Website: home-depot
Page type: review-order
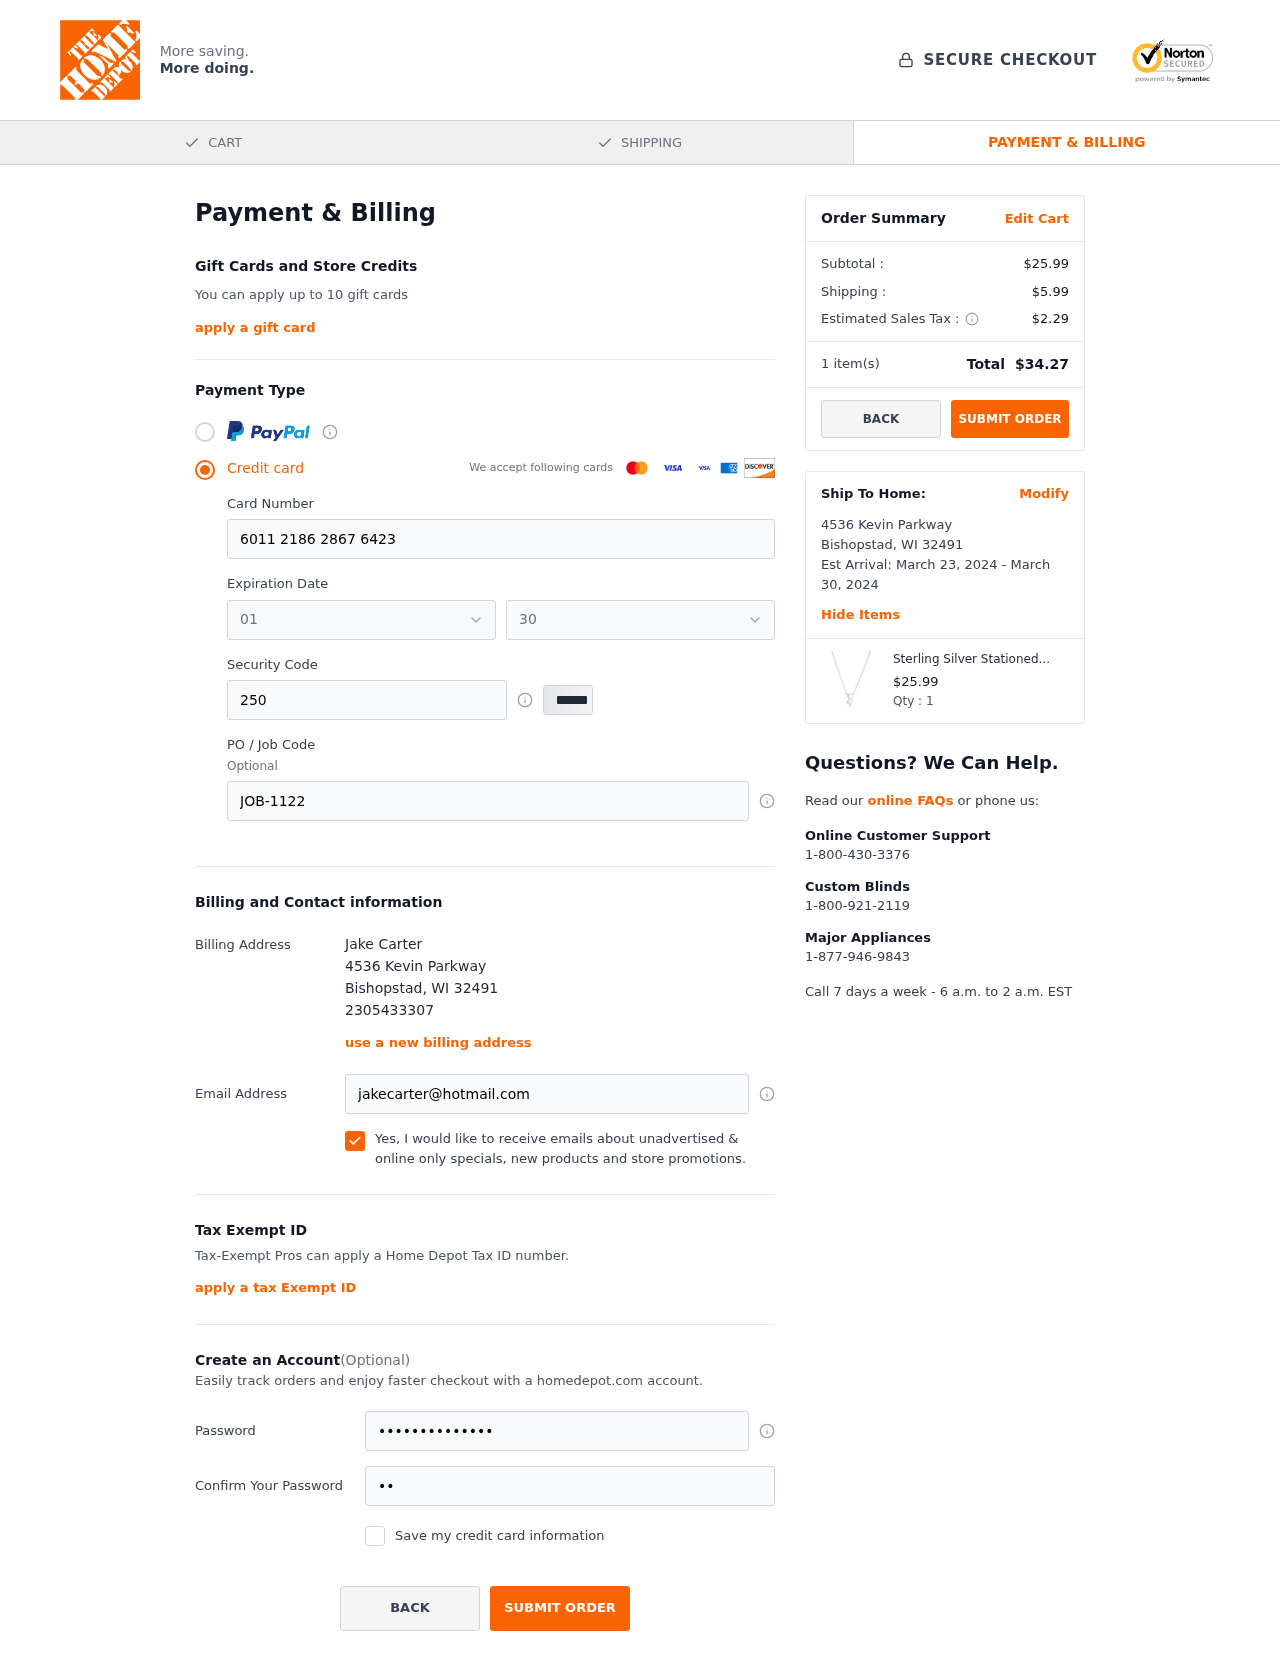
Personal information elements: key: PII_CARD_EXPIRY_MONTH
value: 01
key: PII_CARD_EXPIRY_YEAR
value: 30
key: PII_CITY
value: Bishopstad
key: PII_FULLNAME
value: Jake Carter
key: PII_PHONE
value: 2305433307
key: PII_POSTCODE
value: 32491
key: PII_STATE_ABBR
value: WI
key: PII_STREET
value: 4536 Kevin Parkway
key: PII_CARD_NUMBER
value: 6011 2186 2867 6423
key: PII_CARD_CVV
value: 250
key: PII_JOB_CODE
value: JOB-1122
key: PII_EMAIL
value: jakecarter@hotmail.com
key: PII_POSTCODE_FULL
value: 32491
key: PII_POSTCODE_NUMERIC
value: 32491
Product elements: key: PRODUCT1_NAME
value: Sterling Silver Stationed Mini State New Jersey Pendant Necklace, 17"+2.5" Extender
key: PRODUCT1_PRICE
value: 25.99
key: PRODUCT1_QUANTITY
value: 1
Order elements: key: ORDER_SUBTOTAL
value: $25.99
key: ORDER_SHIPPING_COST
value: $5.99
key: ORDER_TAX
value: $2.29
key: ORDER_NUM_ITEMS
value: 1
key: ORDER_TOTAL
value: $34.27
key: ORDER_SHIPPING_DATE
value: March 23, 2024
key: ORDER_DELIVERY_DATE
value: March 30, 2024